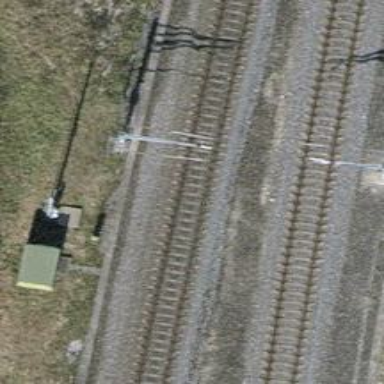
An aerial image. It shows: Railway track with contact line for electrification.